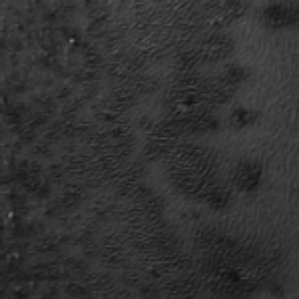
Label: frost